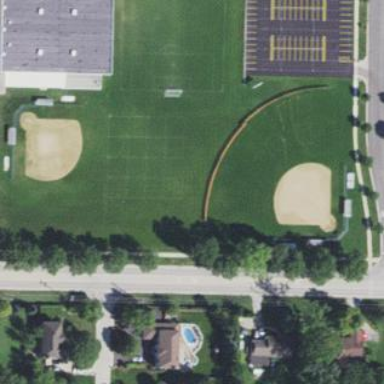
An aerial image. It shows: Softball pitch for leisure and sport activities.